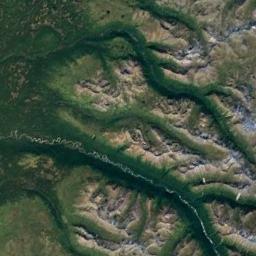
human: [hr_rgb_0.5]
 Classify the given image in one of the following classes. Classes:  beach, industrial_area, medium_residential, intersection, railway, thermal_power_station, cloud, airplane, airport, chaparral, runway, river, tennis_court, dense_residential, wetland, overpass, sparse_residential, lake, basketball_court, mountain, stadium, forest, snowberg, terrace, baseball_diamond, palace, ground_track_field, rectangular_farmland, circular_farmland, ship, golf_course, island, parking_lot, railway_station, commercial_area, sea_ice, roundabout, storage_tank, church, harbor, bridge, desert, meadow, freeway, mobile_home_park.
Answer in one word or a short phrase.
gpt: mountain